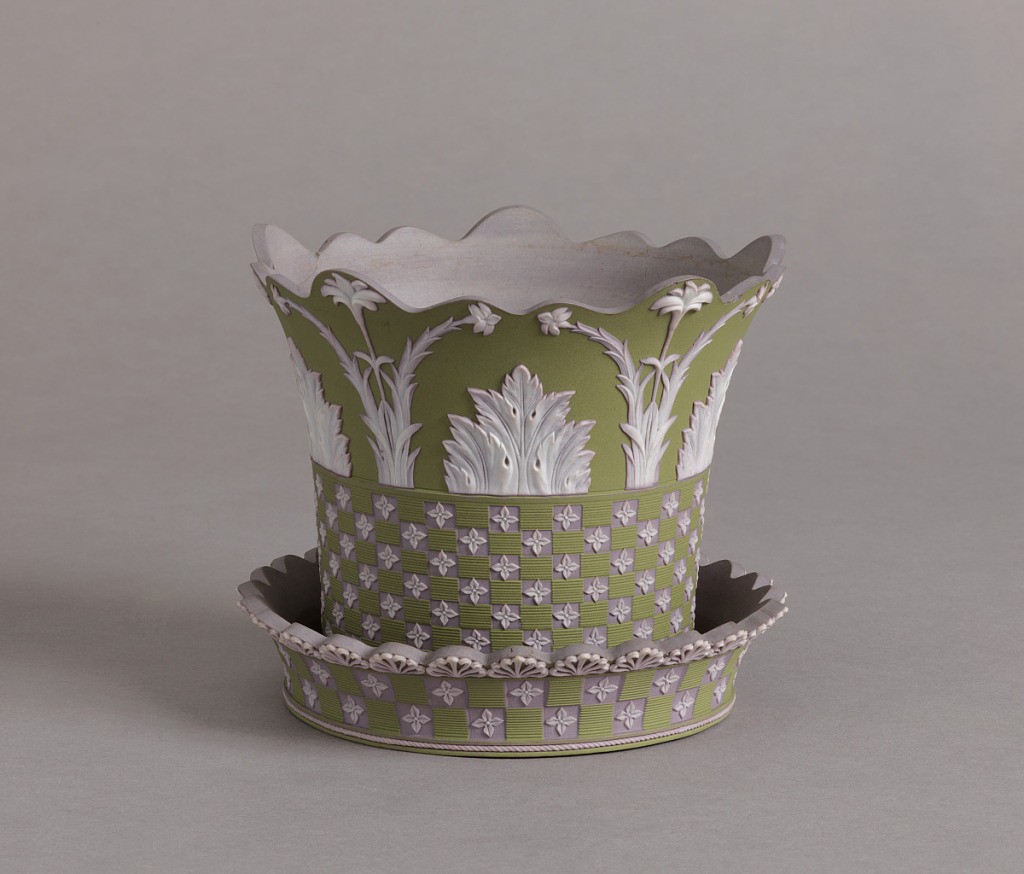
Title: Cachepot with saucer
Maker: William Adams, English, d. 1805
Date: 1785–1790
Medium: stoneware (Jasperware) with applied relief decorations
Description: Round, flaring sides, shaped edges. Lower part of a) covered with "diced" decoration- violet squares with white quatrefoils, and green squares with horizontal ribbing. Upper part has green field, and alternating acanthus leaves and lily plants in white tinged with violet. B) has "diced" decoration and white molded anthemion band.